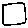
Label: square